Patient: sex F, age 39
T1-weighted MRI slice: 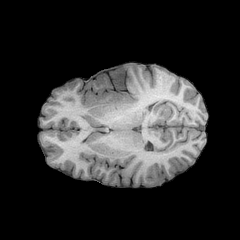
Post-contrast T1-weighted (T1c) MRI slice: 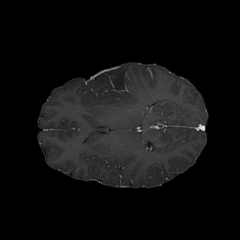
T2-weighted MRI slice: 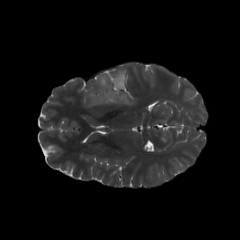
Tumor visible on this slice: yes
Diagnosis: Astrocytoma, IDH-mutant
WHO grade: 2